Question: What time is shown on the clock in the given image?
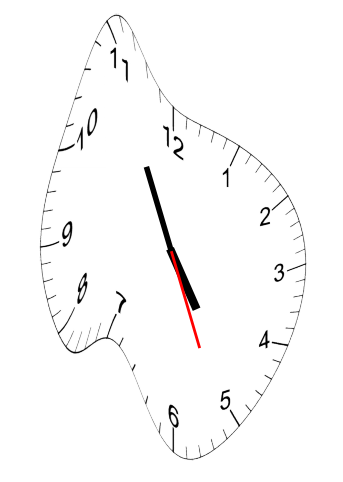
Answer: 04:55:26